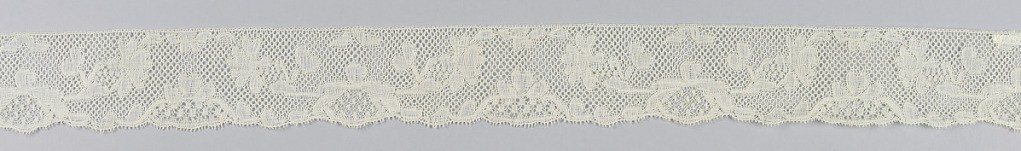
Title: Edging
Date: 19th century
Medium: linen Technique: bobbin lace, Mechlin style with five hole ground
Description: Pattern of conventionalized floral sprays with five hole ground and some snow ball fillings.